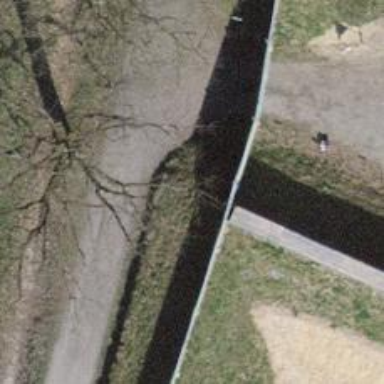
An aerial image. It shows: Wall barrier.